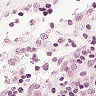
Metastatic tissue present: no